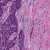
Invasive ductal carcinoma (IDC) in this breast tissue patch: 1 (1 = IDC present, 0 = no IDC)